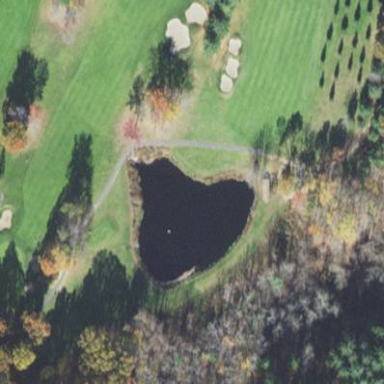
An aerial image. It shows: Scenic view of water hazard on golf course. The natural water feature adds beauty to the landscape.